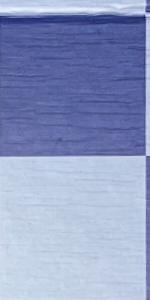
Label: Empty